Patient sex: M
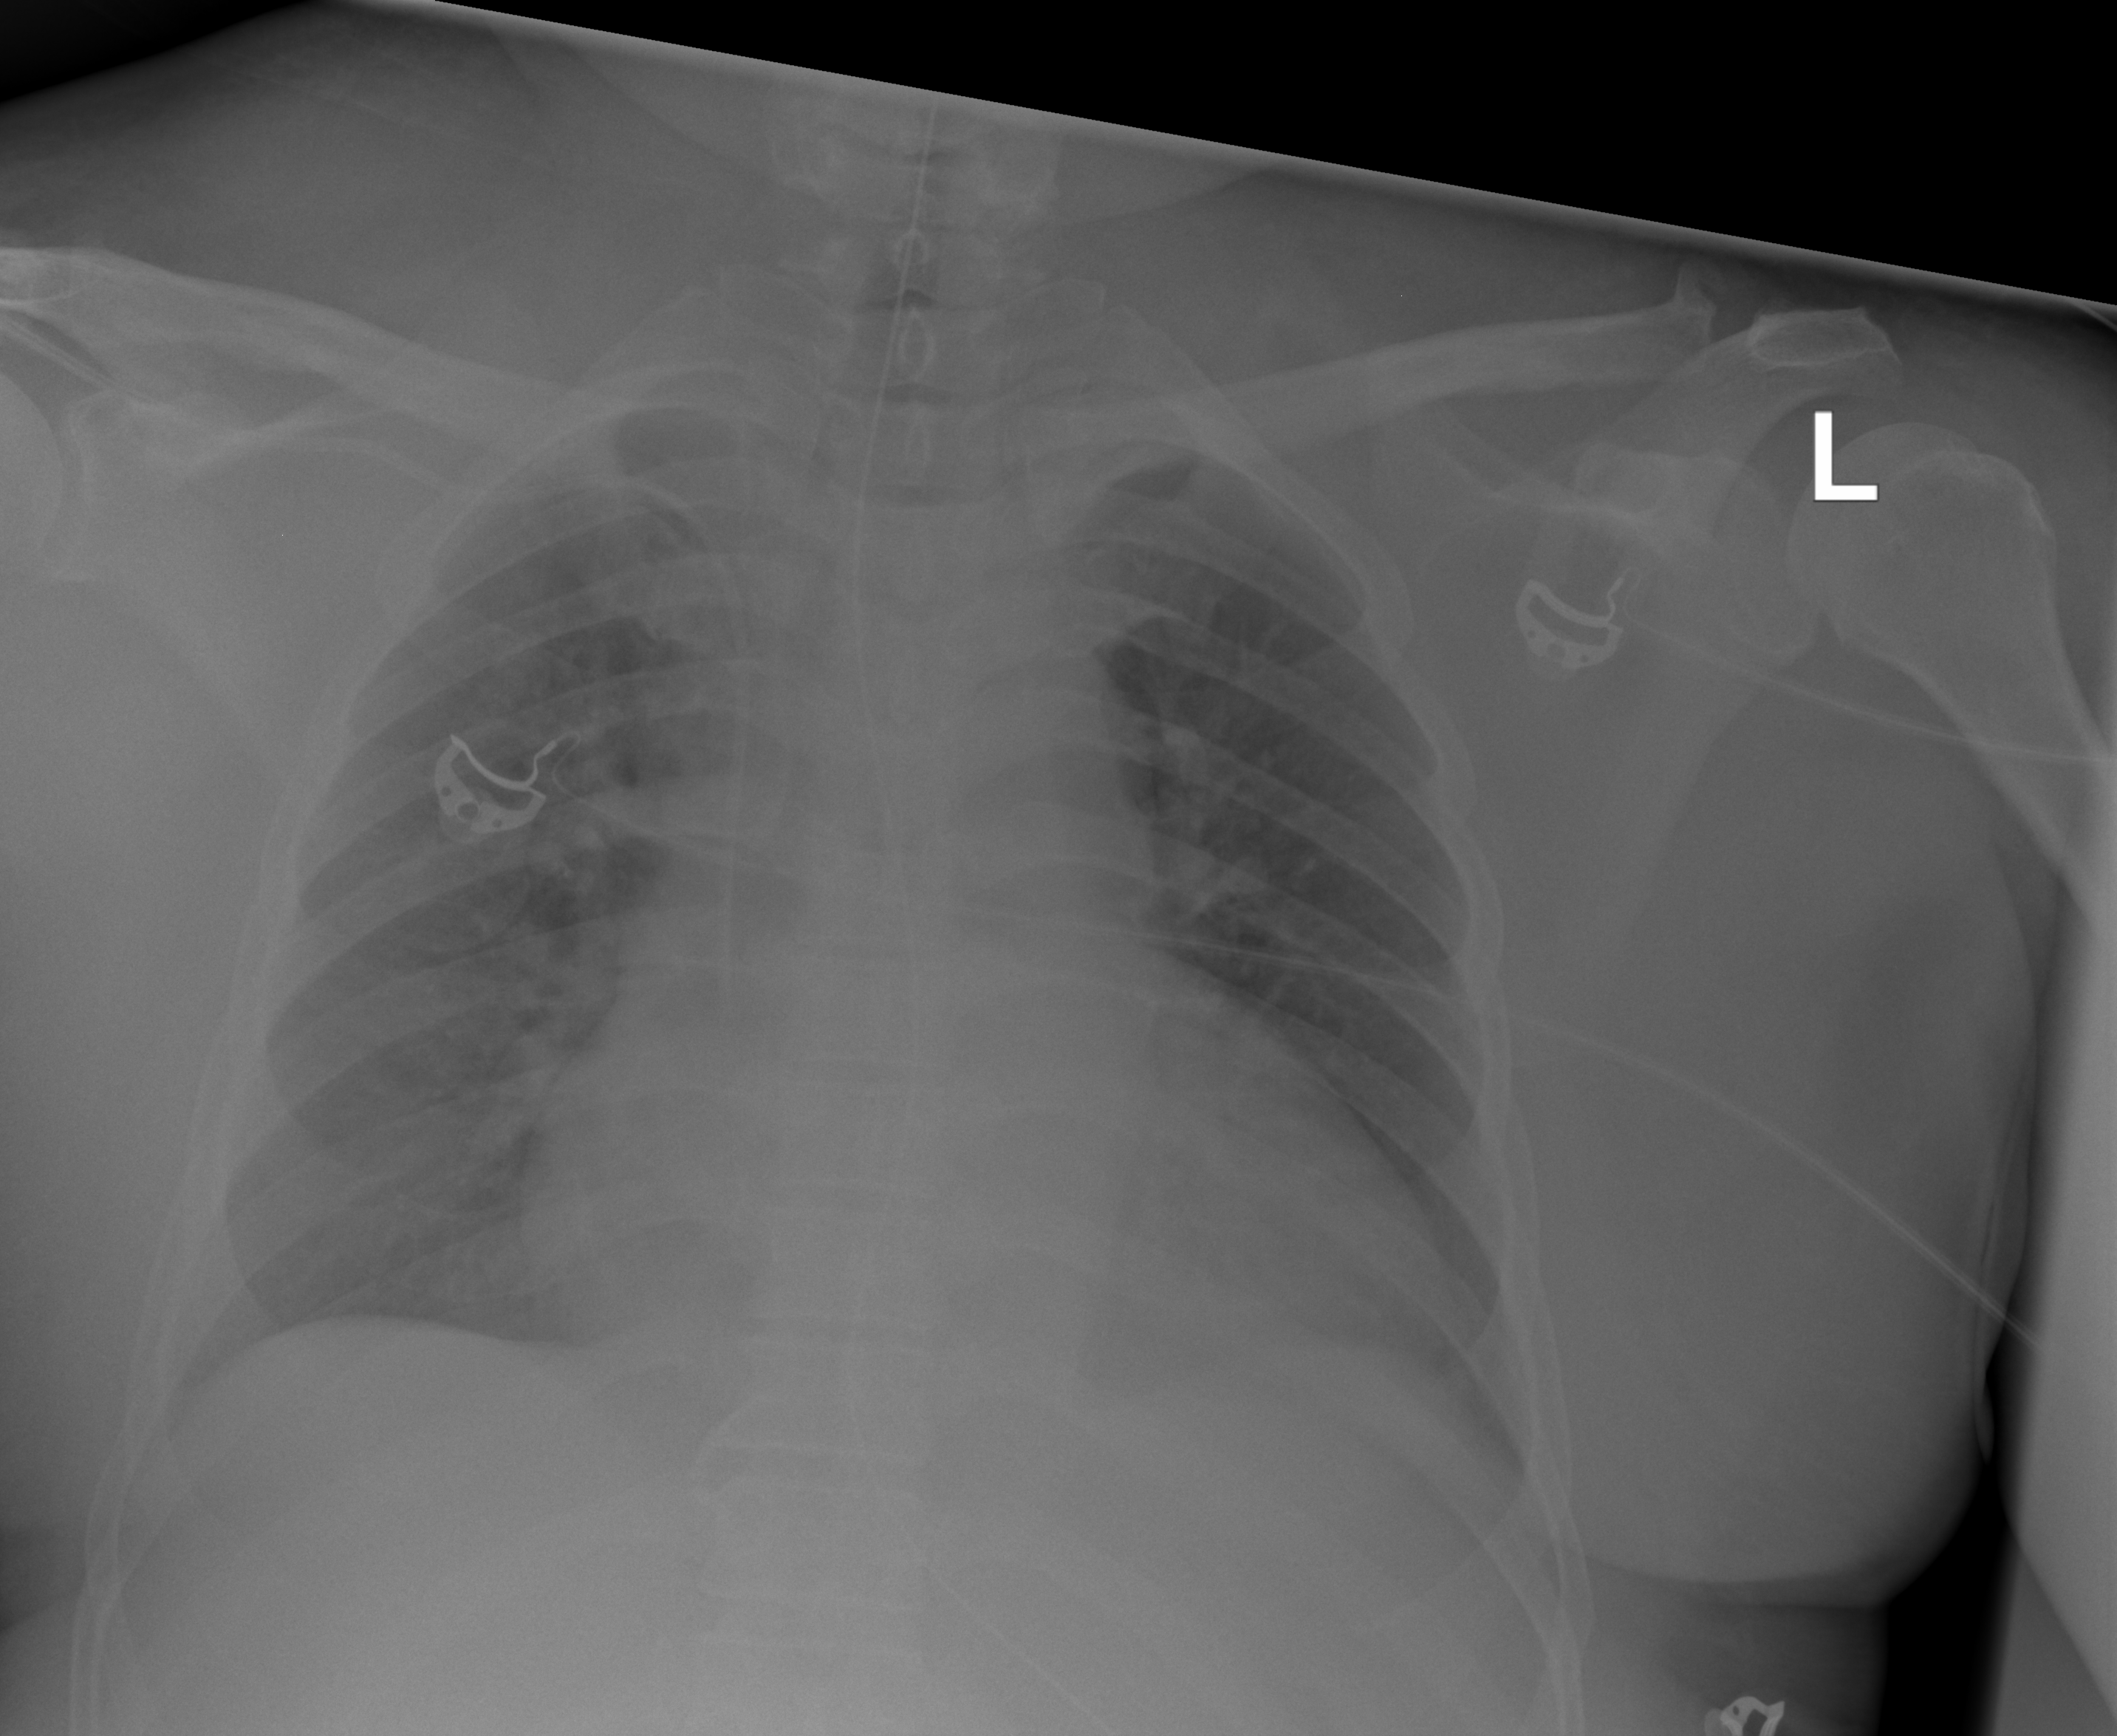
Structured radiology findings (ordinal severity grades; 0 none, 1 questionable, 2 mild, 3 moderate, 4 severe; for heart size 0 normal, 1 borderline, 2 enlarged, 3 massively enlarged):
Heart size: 2
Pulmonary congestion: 2
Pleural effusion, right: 2
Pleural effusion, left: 2
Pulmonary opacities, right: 0
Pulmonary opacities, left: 0
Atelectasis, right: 0
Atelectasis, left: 2